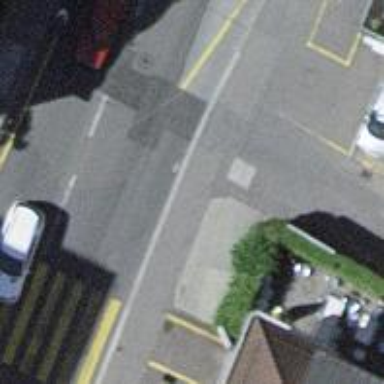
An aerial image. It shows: Unmarked crossing on the road.